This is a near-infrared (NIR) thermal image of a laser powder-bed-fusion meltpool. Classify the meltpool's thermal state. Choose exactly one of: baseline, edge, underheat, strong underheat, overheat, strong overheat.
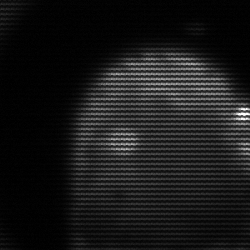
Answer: edge